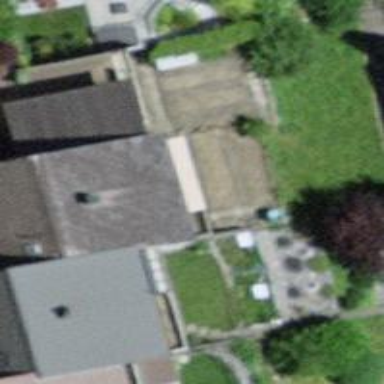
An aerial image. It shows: Terraced residential house.